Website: apple
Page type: payment
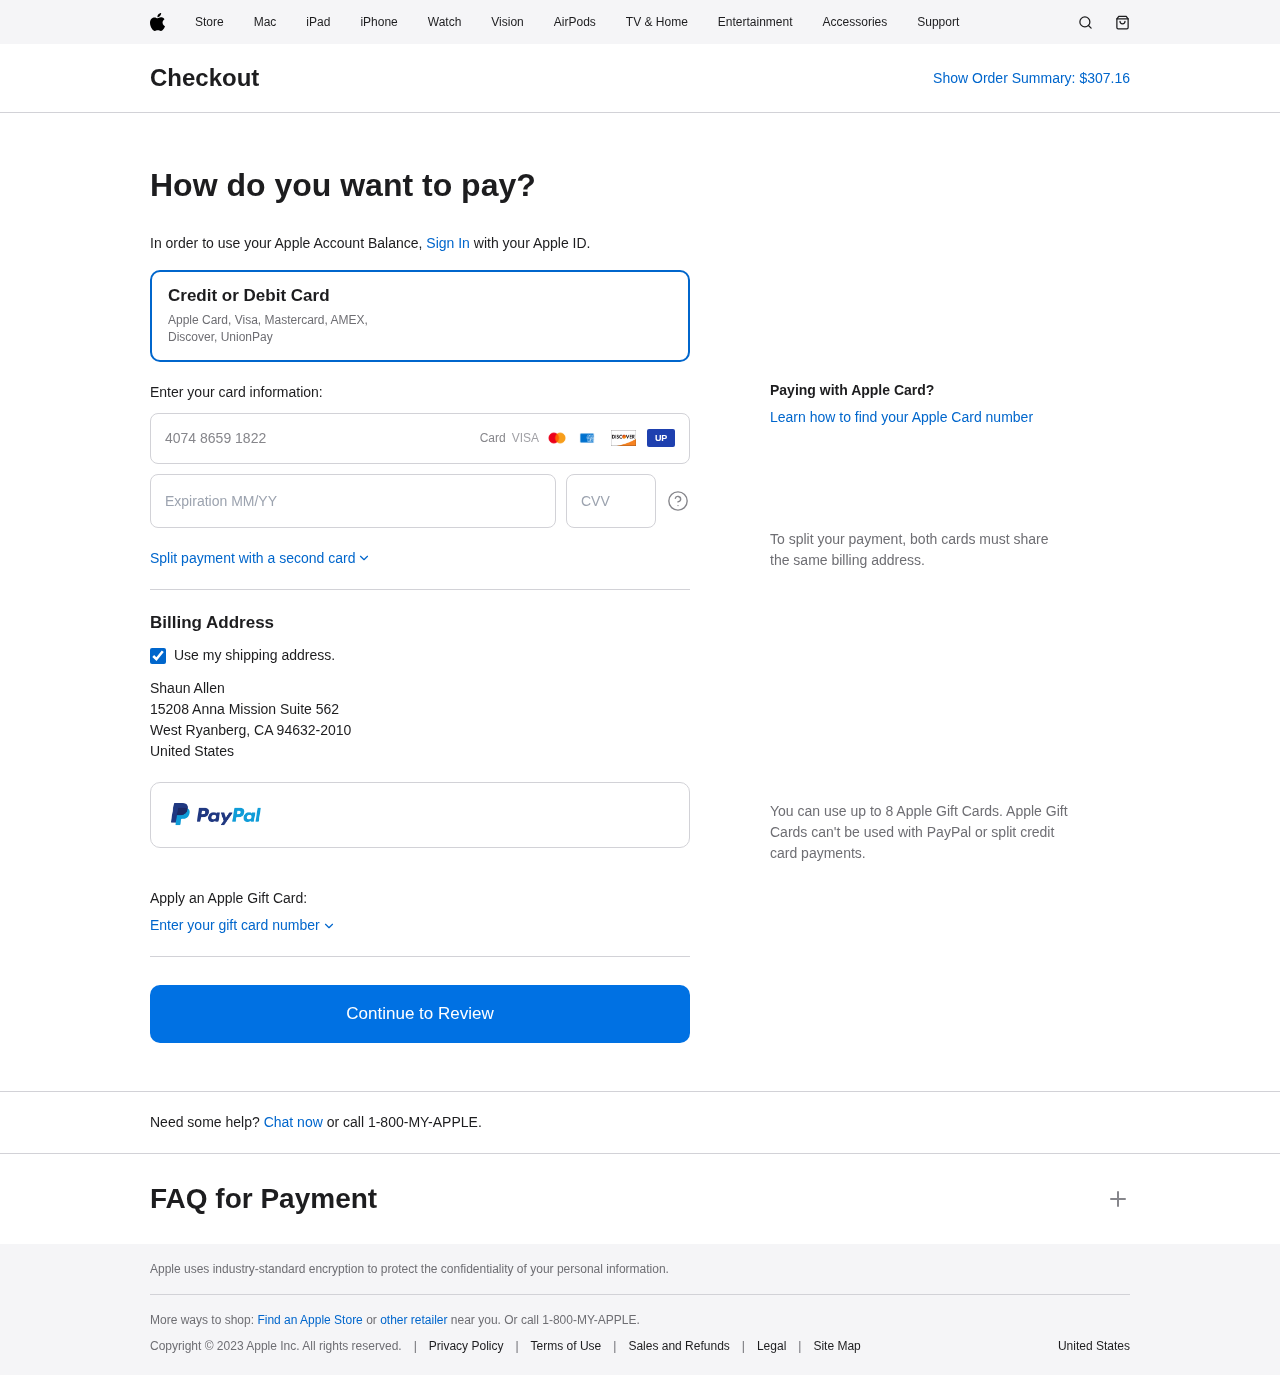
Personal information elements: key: PII_CARD_CVV
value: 458
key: PII_CARD_EXPIRY
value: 01/28
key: PII_CARD_NUMBER
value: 4074 8659 1822 5870
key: PII_COUNTRY
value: United States
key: PII_FULLNAME
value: Shaun Allen
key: PII_STREET
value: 15208 Anna Mission Suite 562
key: PII_CITY_STATE_ZIP
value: West Ryanberg, CA 94632-2010
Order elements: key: ORDER_TOTAL
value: $307.16